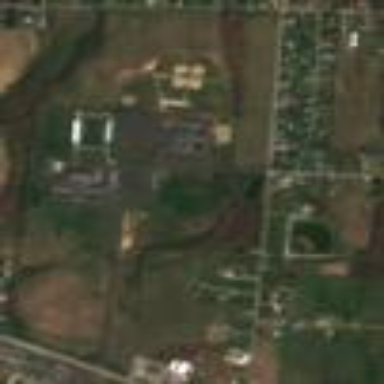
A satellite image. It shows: School.